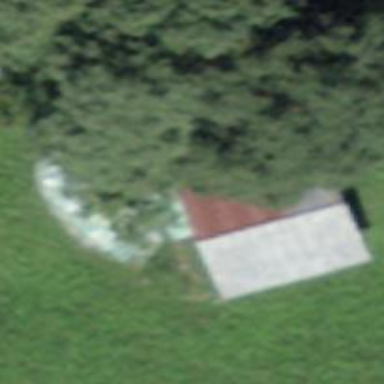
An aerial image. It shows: Rural barn.